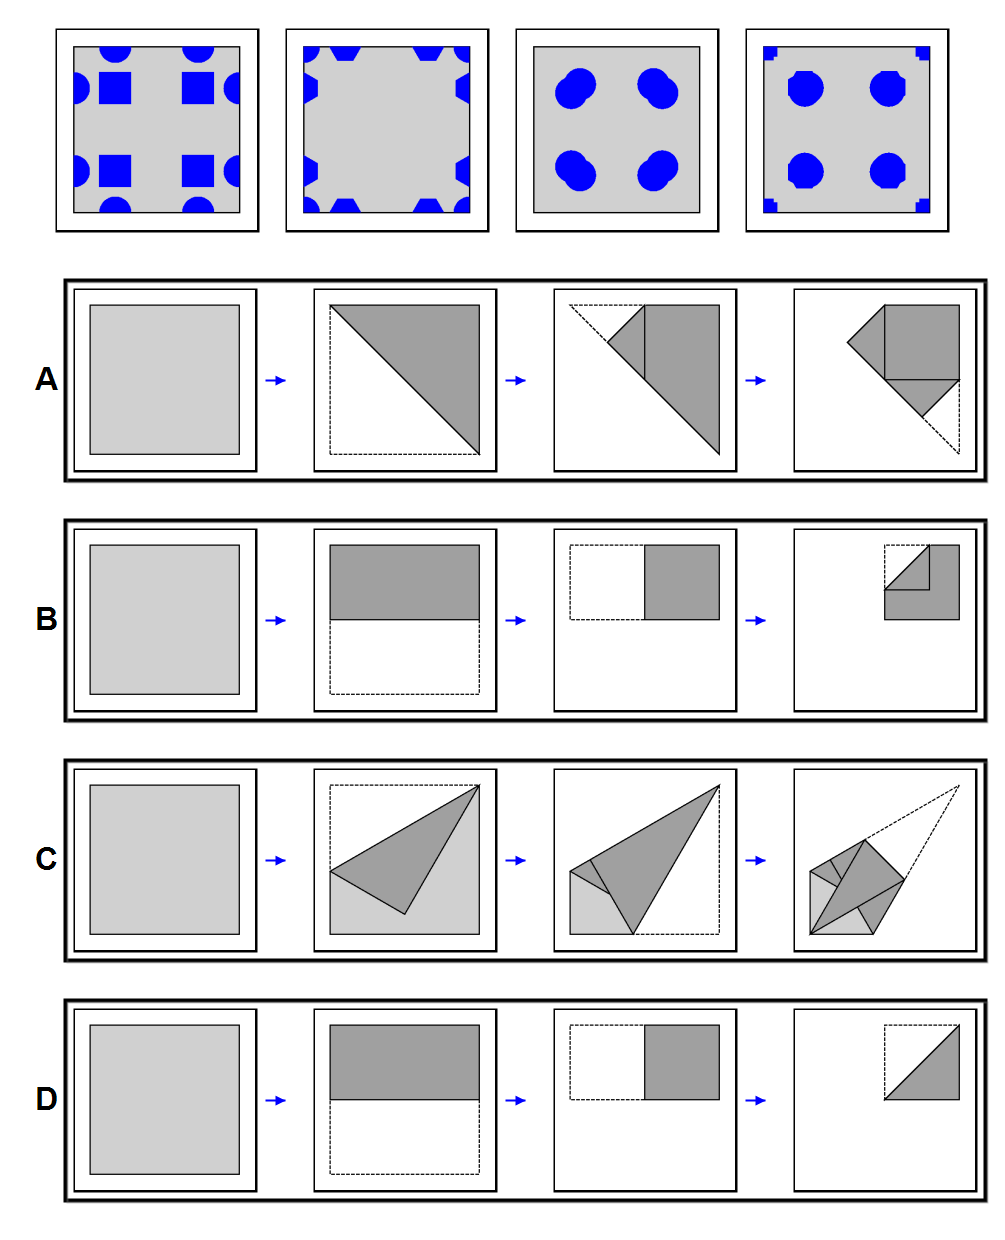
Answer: D